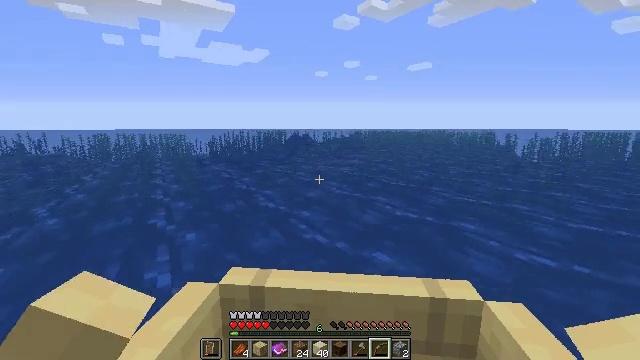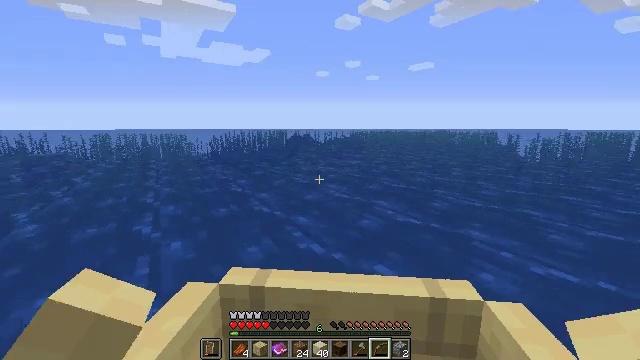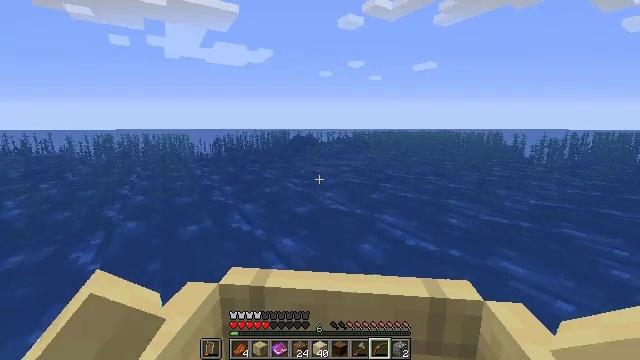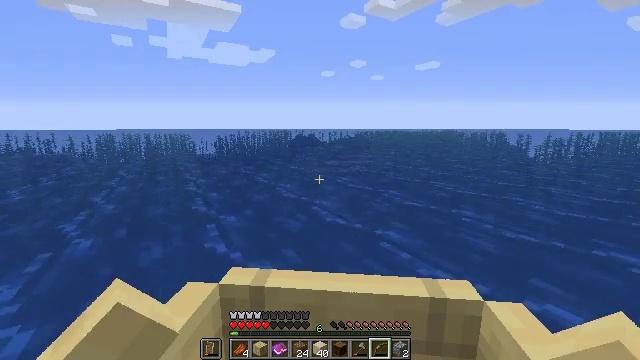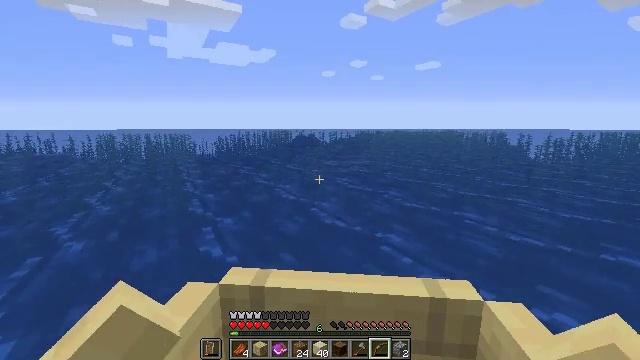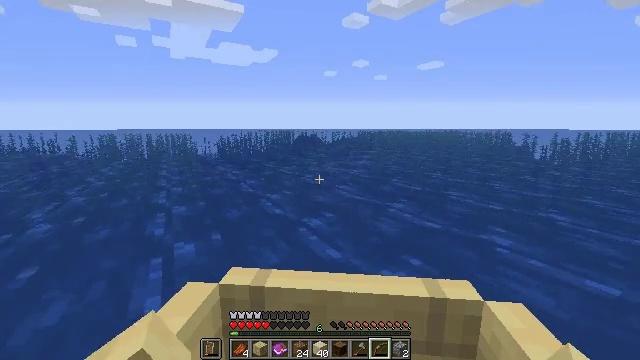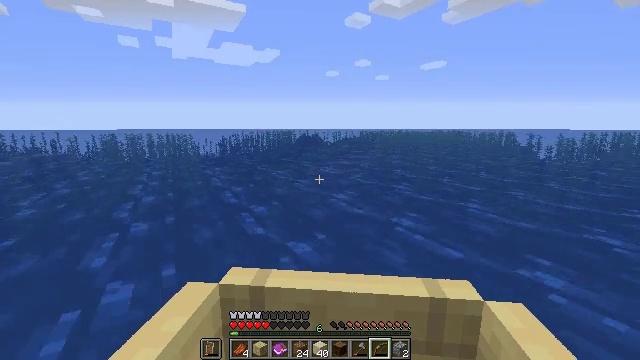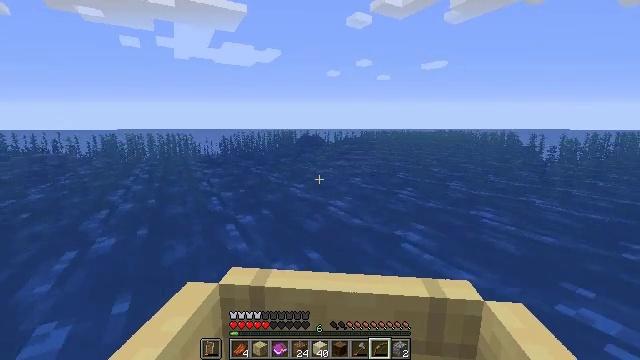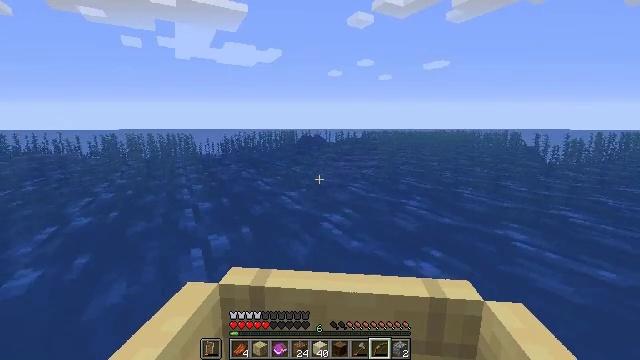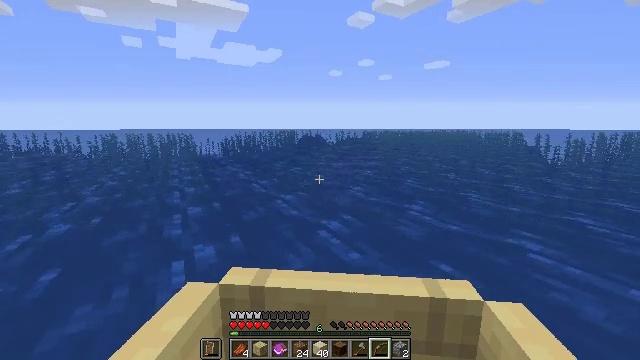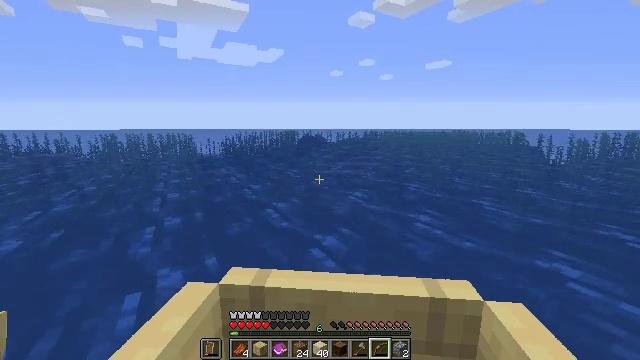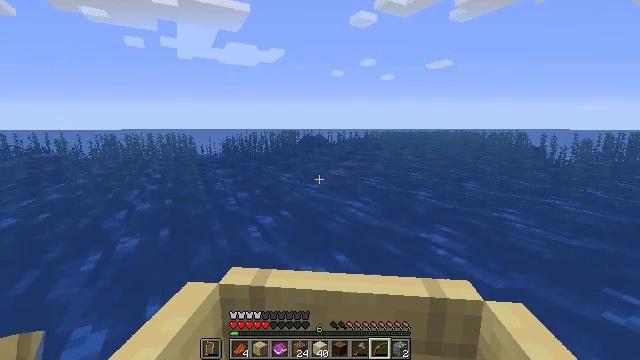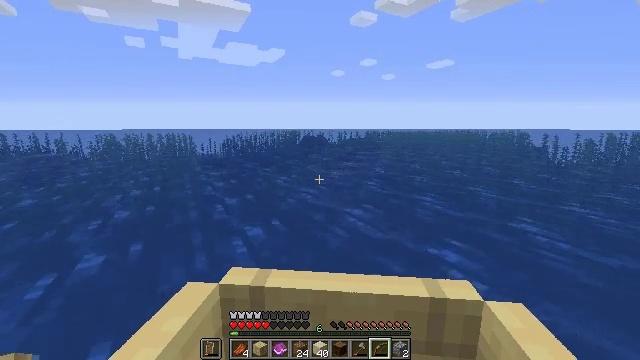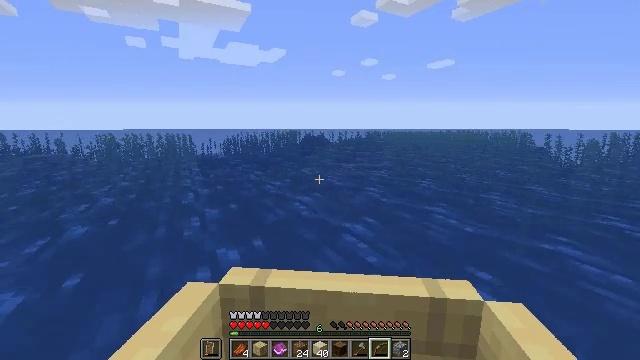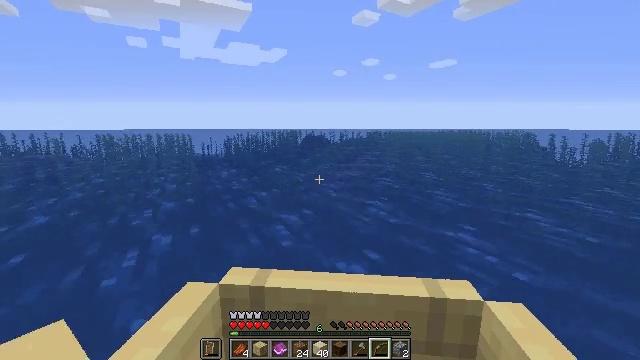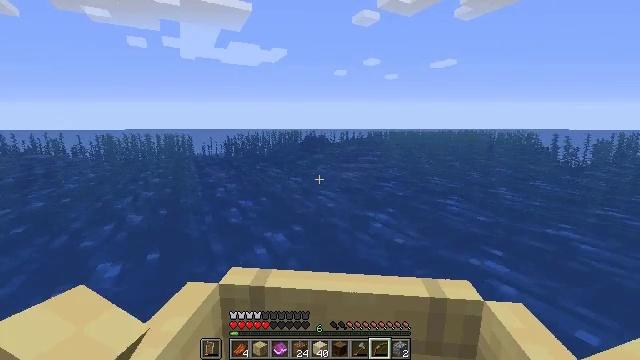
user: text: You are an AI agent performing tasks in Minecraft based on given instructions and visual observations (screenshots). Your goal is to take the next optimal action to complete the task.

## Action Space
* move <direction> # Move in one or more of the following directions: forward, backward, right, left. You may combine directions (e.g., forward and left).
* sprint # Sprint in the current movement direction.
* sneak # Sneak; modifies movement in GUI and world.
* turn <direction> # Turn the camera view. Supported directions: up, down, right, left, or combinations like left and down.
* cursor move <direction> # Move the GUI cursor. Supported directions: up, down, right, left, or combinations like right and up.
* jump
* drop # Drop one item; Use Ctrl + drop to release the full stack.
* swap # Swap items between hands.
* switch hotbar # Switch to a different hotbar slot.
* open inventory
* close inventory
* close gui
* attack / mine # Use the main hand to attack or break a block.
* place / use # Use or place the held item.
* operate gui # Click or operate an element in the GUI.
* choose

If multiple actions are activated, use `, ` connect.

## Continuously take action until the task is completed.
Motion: motion action
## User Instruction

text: Harvest packed ice from cold regions.
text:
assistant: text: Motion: move forward
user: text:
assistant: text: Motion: move forward
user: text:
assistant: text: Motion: move forward
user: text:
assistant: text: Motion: move forward
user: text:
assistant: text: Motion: move forward
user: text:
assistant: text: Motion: move forward
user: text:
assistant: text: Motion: move forward
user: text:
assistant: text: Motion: move forward
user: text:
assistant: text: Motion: move forward
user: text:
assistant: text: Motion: move forward
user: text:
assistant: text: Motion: move forward
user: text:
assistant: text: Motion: move forward
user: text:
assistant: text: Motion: move forward
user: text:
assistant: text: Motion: move forward
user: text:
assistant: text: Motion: move forward
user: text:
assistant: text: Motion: move forward
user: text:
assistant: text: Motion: move forward
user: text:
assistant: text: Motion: move forward
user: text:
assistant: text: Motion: no_op
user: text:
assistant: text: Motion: no_op
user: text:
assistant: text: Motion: no_op
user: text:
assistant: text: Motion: no_op
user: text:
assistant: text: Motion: no_op
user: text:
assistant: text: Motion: no_op
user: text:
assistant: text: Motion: no_op
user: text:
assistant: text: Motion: no_op
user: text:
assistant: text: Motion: no_op
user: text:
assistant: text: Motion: no_op
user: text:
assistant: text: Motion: no_op
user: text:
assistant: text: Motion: no_op